Question: I have a server running on my machine. I want to send a request to the server using different IP address to test a web application. I only have the machine on which the server is installed. I have been testing as a single user but now I would like to let the server think that the request is coming from a different ip address even though it is from the same machine. How can I do that?

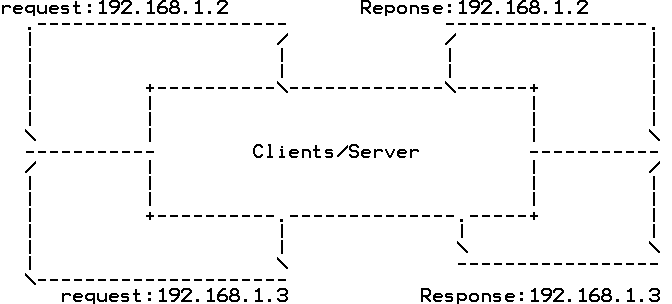
Answer: Here are the 2 solutions that might be possible in your situation
1- To change the ip address :
- <URL>- 'Note: You may pick a proxy with port 80.'-
2- Or you might use a 'Virtual Machine' installed on the same computer as the server and access the website right from it but beware not to use bridged connection.